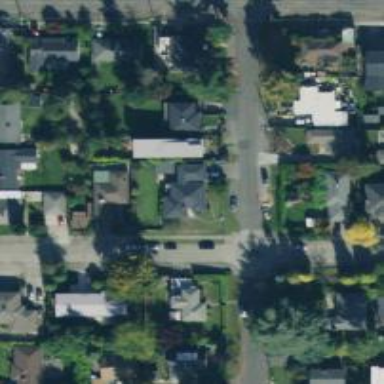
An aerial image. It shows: Residential road with separate sidewalk.